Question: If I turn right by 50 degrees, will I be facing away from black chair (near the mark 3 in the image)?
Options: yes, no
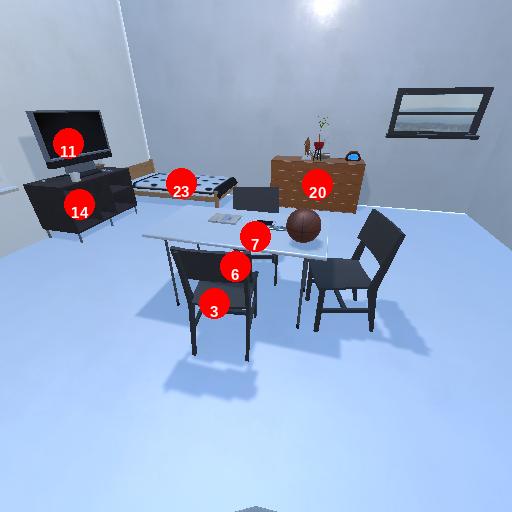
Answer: yes